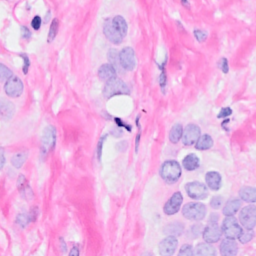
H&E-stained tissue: Breast